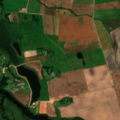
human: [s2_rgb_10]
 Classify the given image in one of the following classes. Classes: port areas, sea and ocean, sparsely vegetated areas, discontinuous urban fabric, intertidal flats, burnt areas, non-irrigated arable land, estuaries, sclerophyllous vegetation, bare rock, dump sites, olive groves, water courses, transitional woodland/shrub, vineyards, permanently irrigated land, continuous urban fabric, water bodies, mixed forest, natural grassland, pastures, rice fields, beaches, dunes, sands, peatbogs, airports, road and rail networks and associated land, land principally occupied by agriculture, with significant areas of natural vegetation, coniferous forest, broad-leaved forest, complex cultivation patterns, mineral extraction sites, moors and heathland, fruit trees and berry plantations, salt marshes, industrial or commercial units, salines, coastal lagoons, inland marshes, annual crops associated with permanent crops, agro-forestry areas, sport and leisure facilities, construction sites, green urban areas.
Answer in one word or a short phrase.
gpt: non-irrigated arable land, pastures, complex cultivation patterns, land principally occupied by agriculture, with significant areas of natural vegetation, water bodies